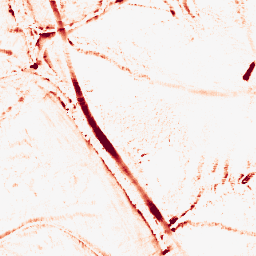
Category: morphological
Decomposition family: morphological_ellipse
Decomposition parameters: operation: opening
width: 10
height: 10
Upsampling method: sinc_blackman
Upsampling parameters: scale: 2
kernel_size: 8
Upsampling scale: 2